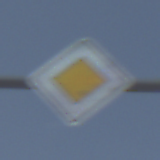
Verkehrszeichen: Vorfahrtsstrasse
Umgebung: Outdoor, Nature
Tageszeit: MorningAfternoon
Wetter: PartlyCloudy
Licht: Natural
Jahreszeit: NotSpecified
Kontrast: HighContrast